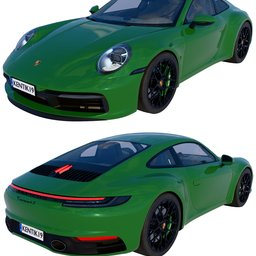
Label: mechanical